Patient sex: M
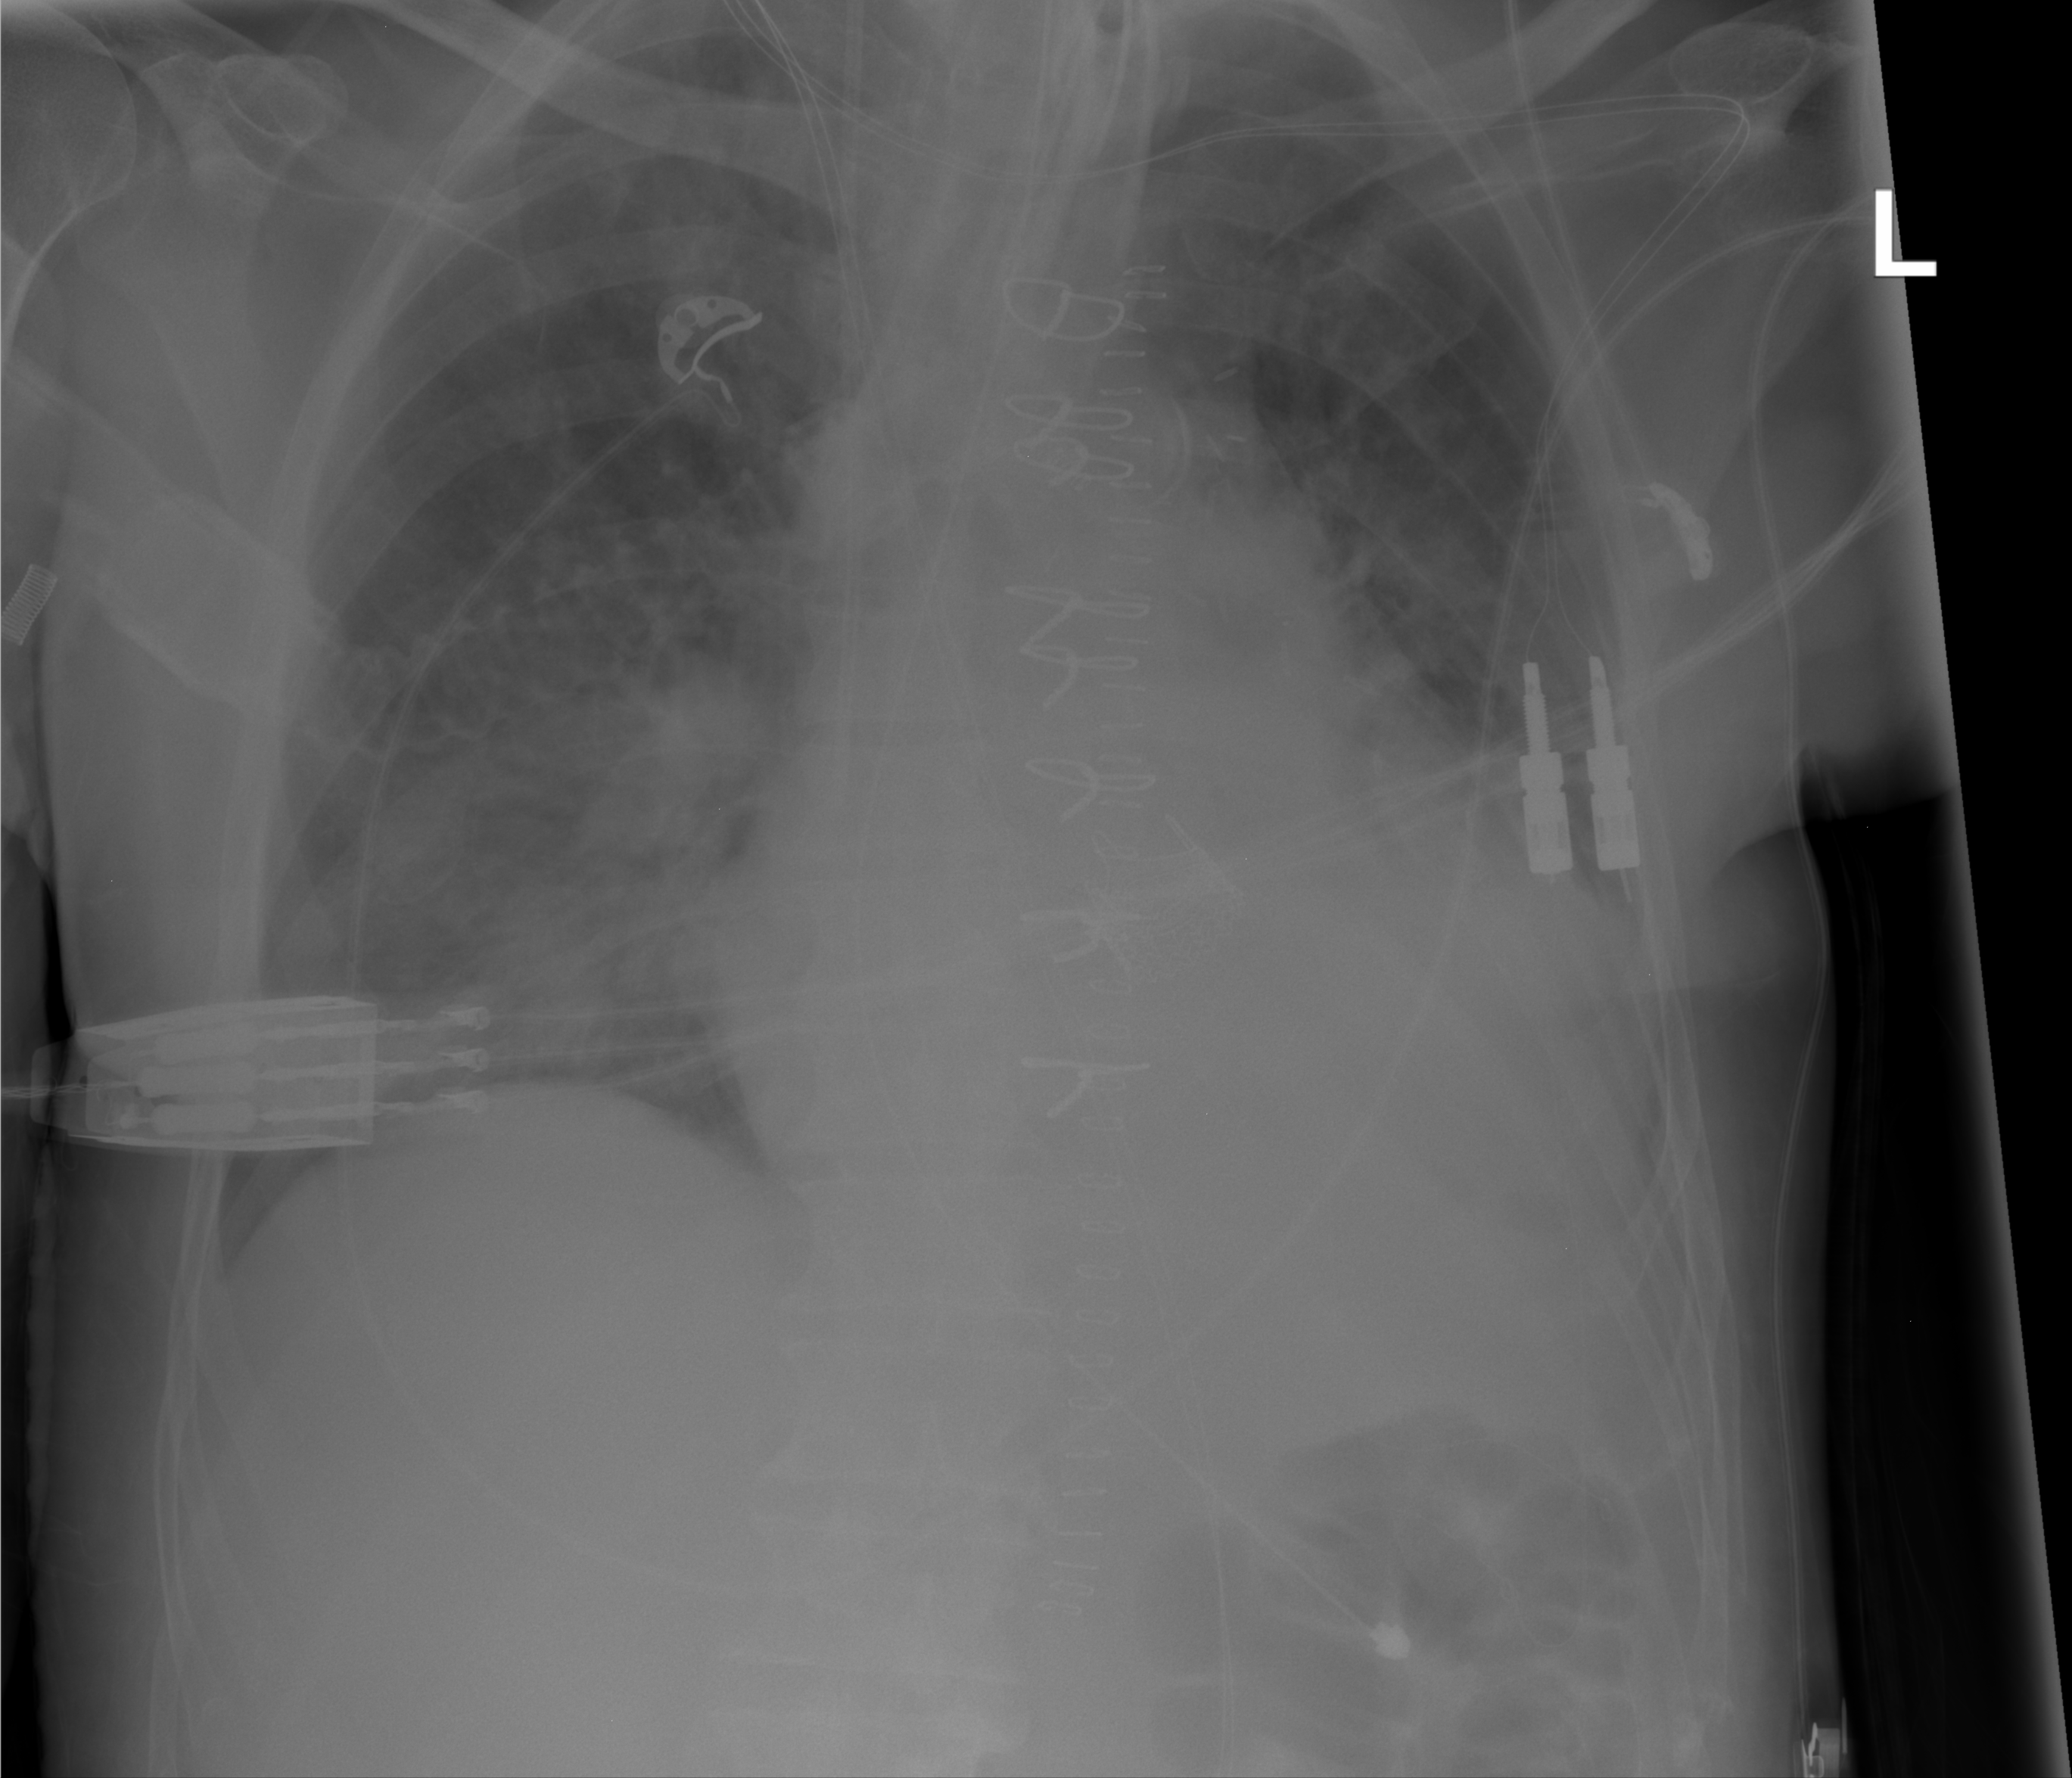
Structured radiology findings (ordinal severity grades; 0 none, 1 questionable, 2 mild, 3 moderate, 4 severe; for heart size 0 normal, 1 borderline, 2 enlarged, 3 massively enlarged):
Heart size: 3
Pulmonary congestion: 3
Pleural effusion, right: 0
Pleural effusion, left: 1
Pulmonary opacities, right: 3
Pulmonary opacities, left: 1
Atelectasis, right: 2
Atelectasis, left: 1